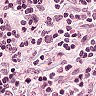
Metastatic tissue present: no